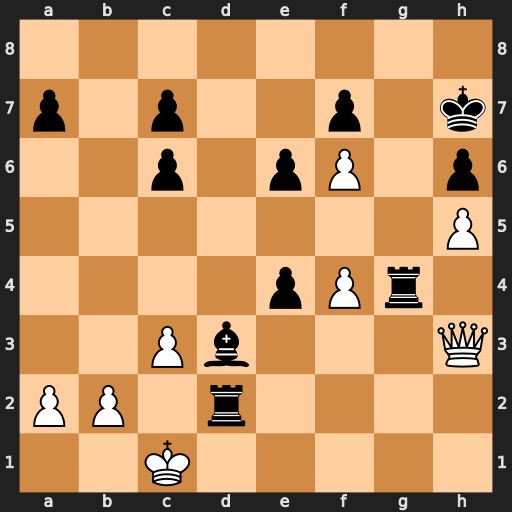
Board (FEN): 8/p1p2p1k/2p1pP1p/7P/4pPr1/2Pb3Q/PP1r4/2K5
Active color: w
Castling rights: -
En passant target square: -
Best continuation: Qxg4 Rc2+ Kd1 Be2+ Qxe2 Rxe2 Kxe2